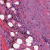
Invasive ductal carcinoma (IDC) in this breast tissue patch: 0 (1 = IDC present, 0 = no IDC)